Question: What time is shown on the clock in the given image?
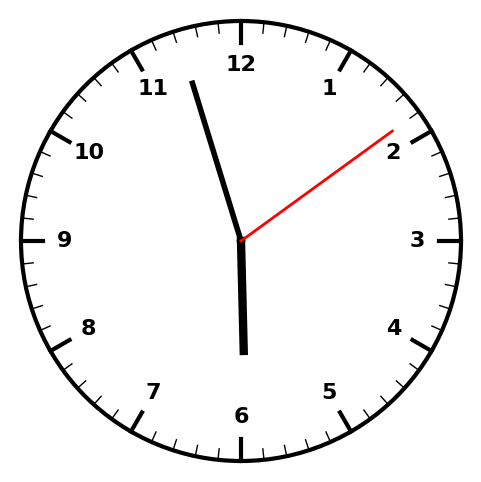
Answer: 05:57:09